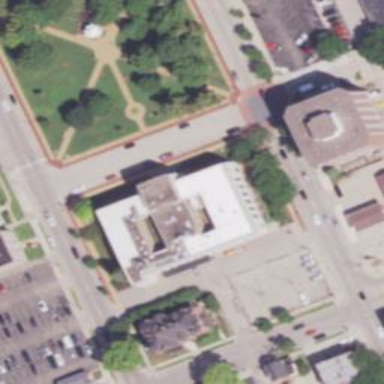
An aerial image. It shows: Building serving as post office.